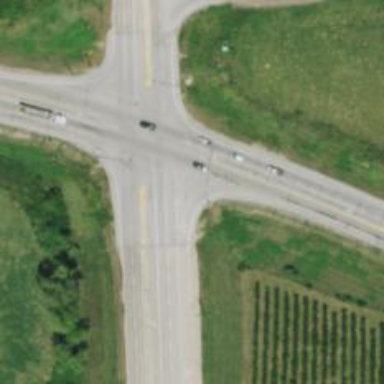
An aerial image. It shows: Secondary link road.